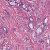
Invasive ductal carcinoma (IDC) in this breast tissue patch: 1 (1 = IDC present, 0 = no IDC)